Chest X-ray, PA view. Patient: 58 years old, sex M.
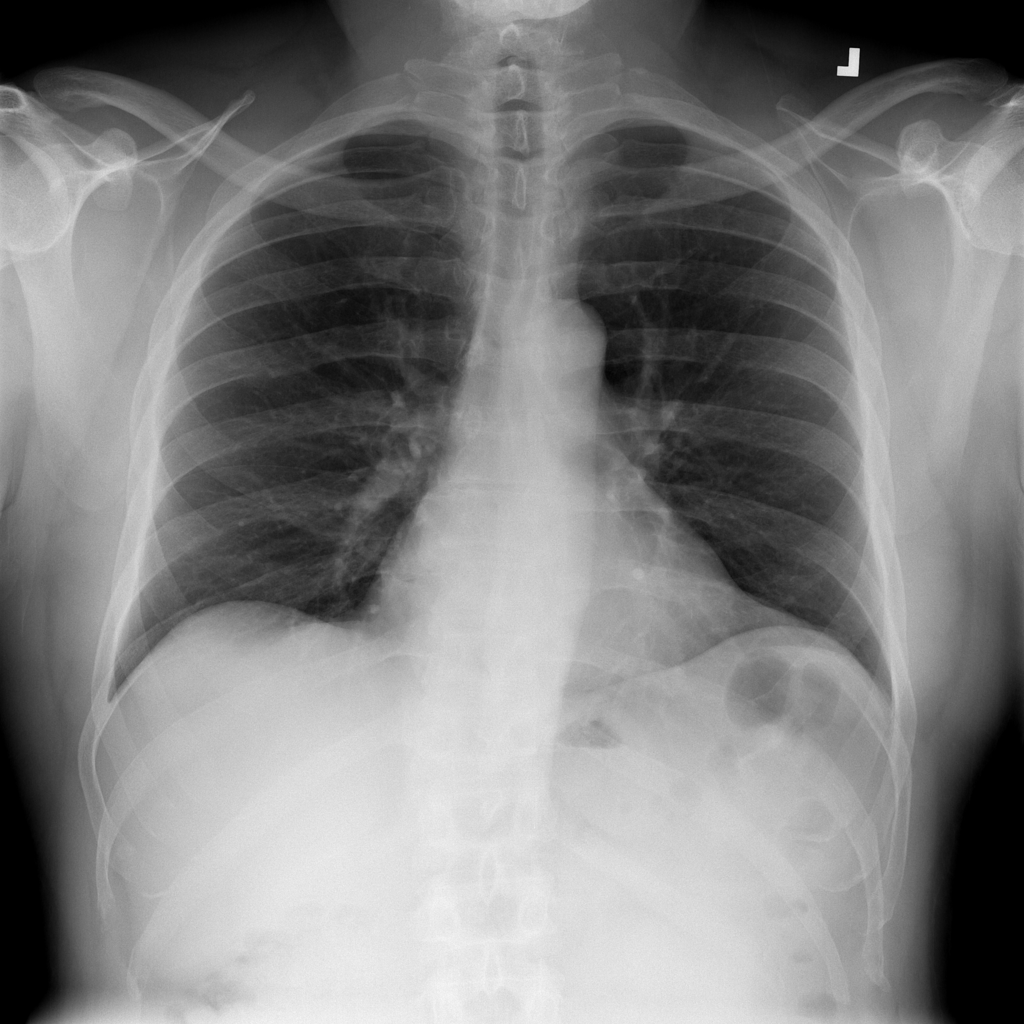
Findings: No Finding